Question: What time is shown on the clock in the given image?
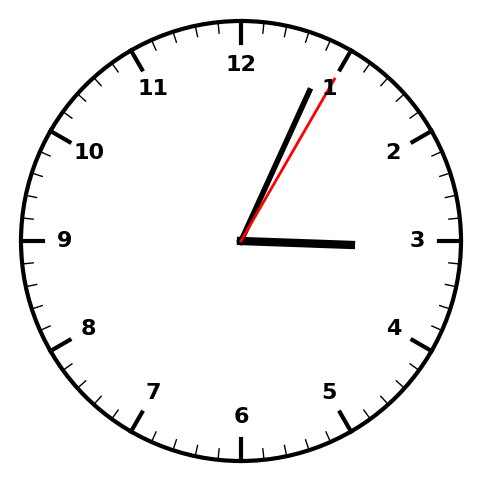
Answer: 03:04:05